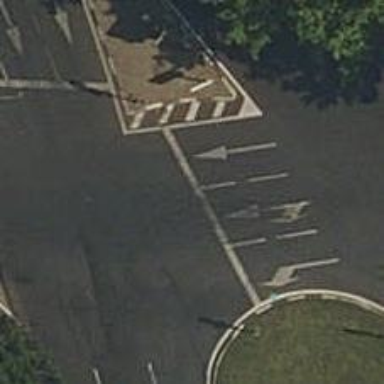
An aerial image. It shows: Road with traffic signals.